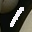
Label: 1